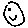
Label: smiley face